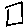
Label: square